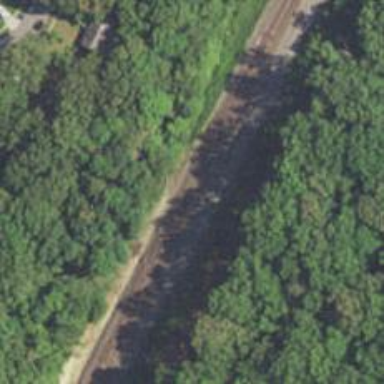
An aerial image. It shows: Site related to railway infrastructure.